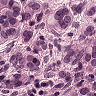
Metastatic tissue present: yes